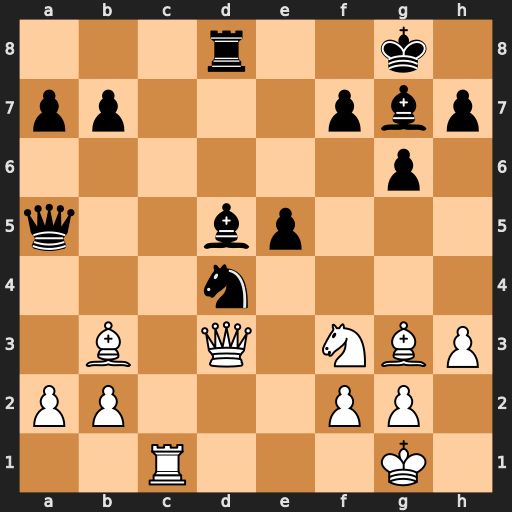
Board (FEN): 3r2k1/pp3pbp/6p1/q2bp3/3n4/1B1Q1NBP/PP3PP1/2R3K1
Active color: w
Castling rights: -
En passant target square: -
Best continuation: Nxd4 exd4 Bc7 Rc8 Bxa5 Rxc1+ Bd1